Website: apple
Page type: billing-address
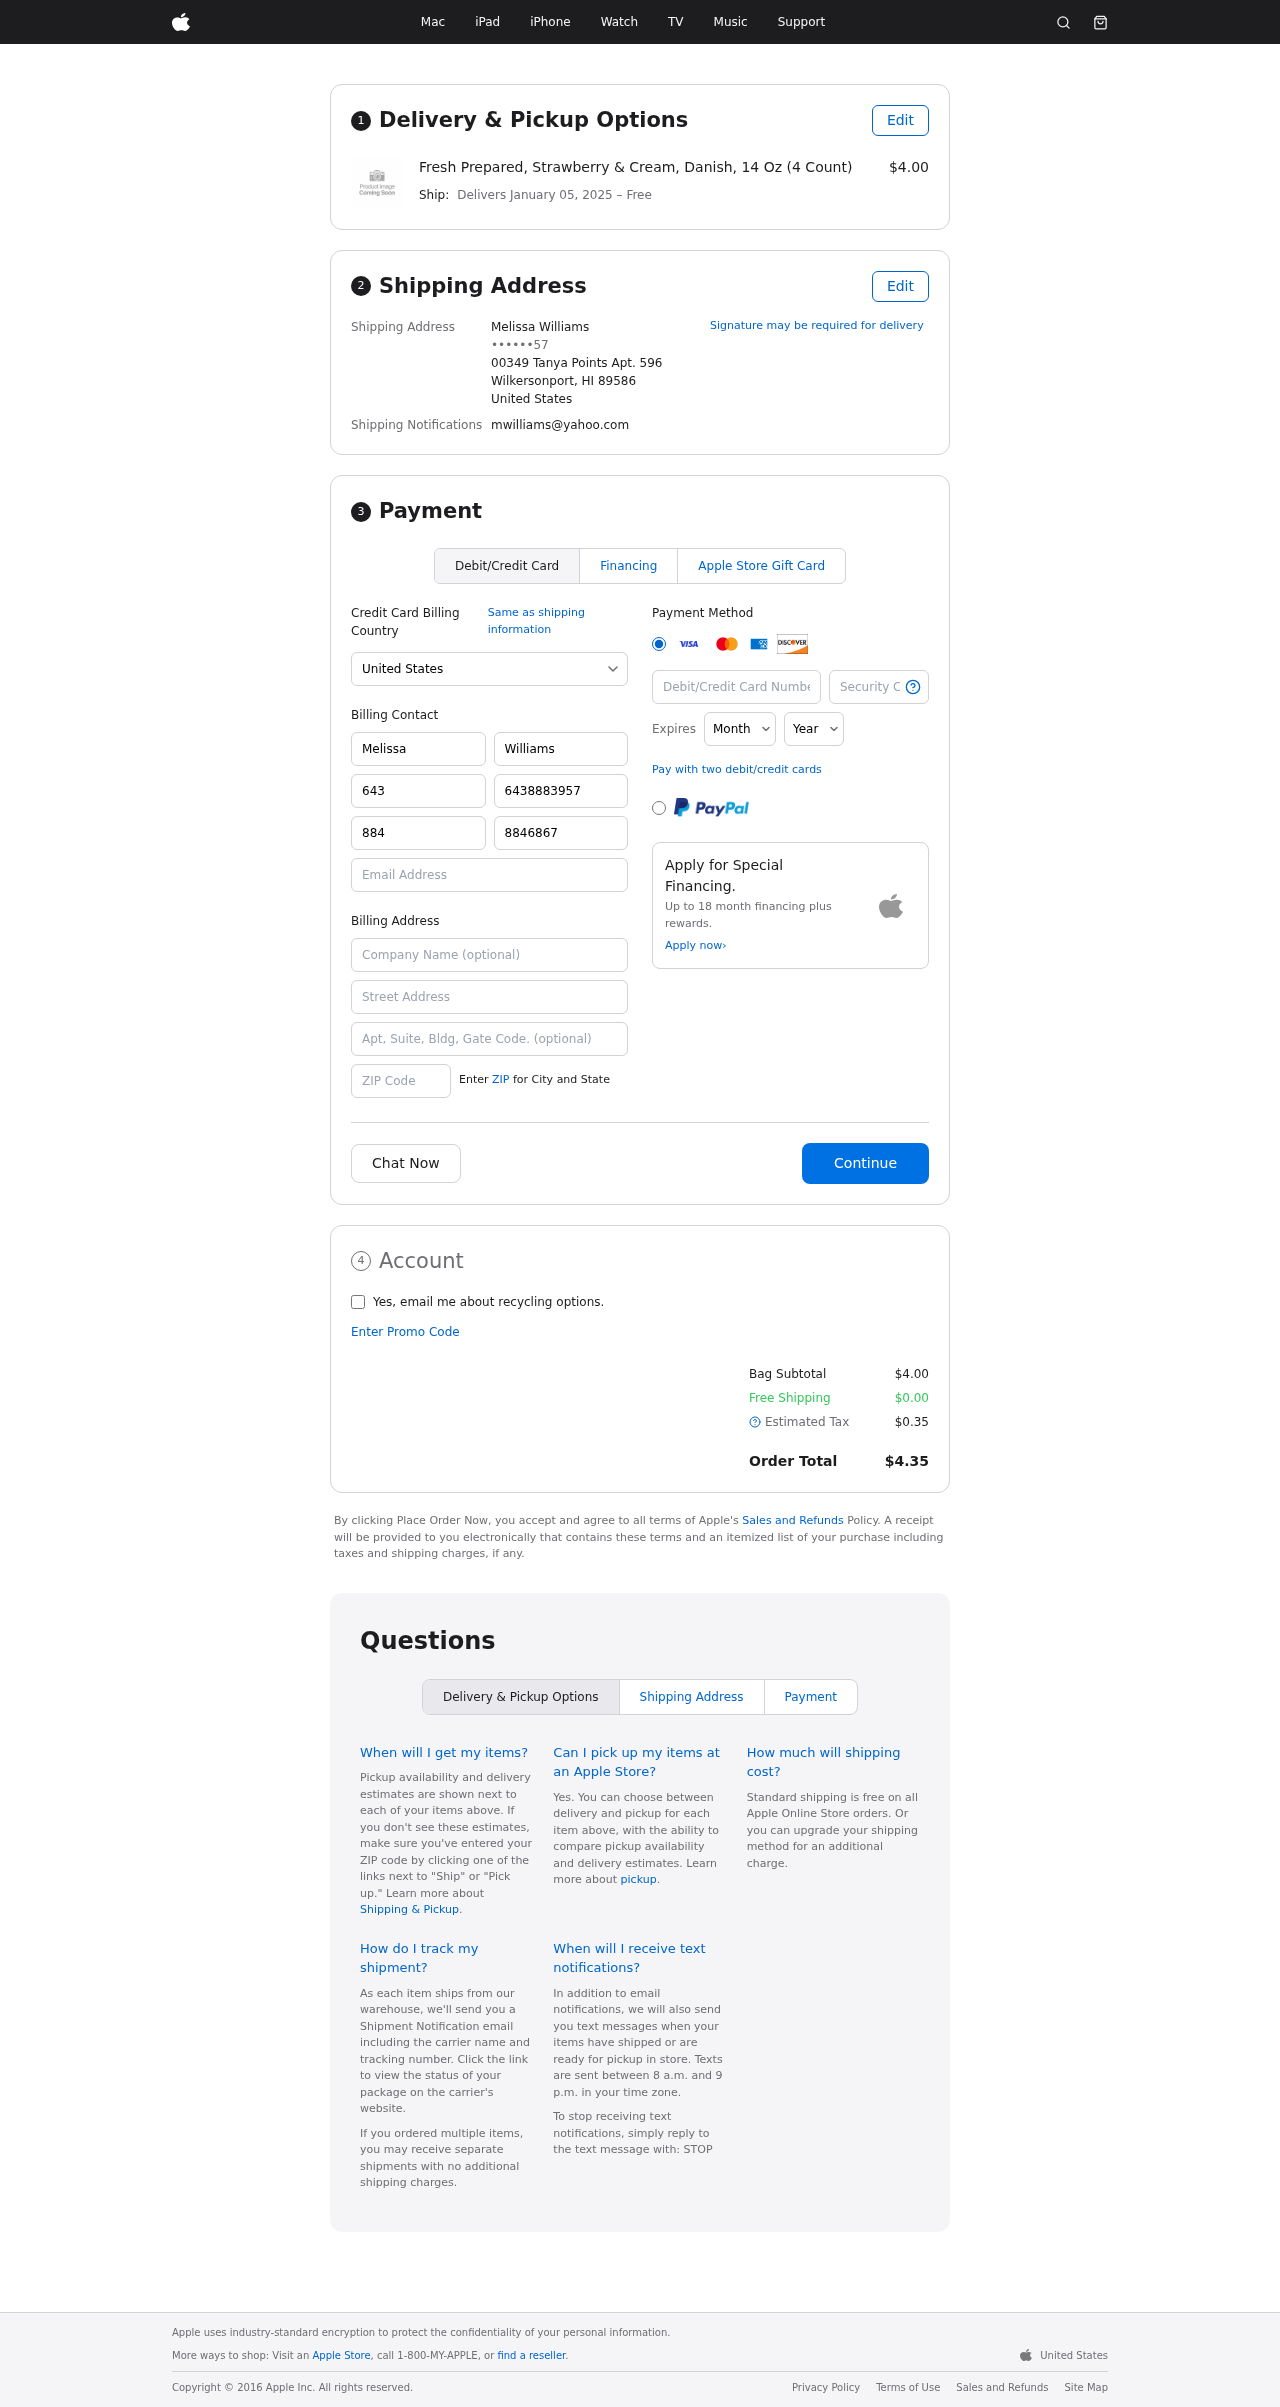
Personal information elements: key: PII_CARD_CVV
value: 2128
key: PII_CARD_EXPIRY_MONTH
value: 12
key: PII_CARD_EXPIRY_YEAR
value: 27
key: PII_CARD_NUMBER
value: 3709 2988 7582 940
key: PII_CITY_STATE_ZIP
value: Wilkersonport, HI 89586
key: PII_COUNTRY
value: United States
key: PII_EMAIL
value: mwilliams@yahoo.com
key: PII_FULLNAME
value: Melissa Williams
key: PII_STREET
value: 00349 Tanya Points Apt. 596
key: PII_PHONE_MASKED
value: ••••••57
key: PII_BILLING_FIRSTNAME
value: Melissa
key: PII_BILLING_LASTNAME
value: Williams
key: PII_BILLING_PHONE_AREA
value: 643
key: PII_BILLING_PHONE
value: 6438883957
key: PII_BILLING_PHONE_ALT_AREA
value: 884
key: PII_BILLING_PHONE_ALT
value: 8846867205
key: PII_BILLING_EMAIL
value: mwilliams@yahoo.com
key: PII_BILLING_STREET
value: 00349 Tanya Points Apt. 596
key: PII_BILLING_STREET2
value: Suite 316
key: PII_BILLING_POSTCODE
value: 89586
Product elements: key: PRODUCT1_NAME
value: Fresh Prepared, Strawberry & Cream, Danish, 14 Oz (4 Count)
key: PRODUCT1_PRICE
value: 4
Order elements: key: ORDER_DELIVERY_DATE
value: January 05, 2025
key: ORDER_SUBTOTAL
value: $4.00
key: ORDER_SHIPPING_COST
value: $0.00
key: ORDER_TAX
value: $0.35
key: ORDER_TOTAL
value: $4.35